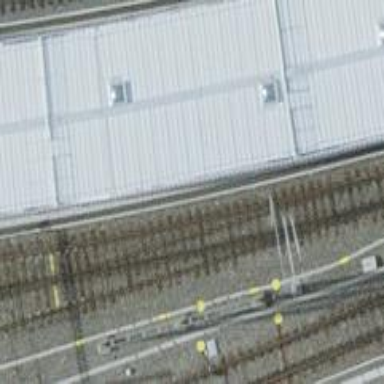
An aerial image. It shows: Close-up of railway platform edge.